Question: I am trying to use flexslider on a magento page. the problem is that since I am using a third party theme, their comes a tag in the css
'''
.std ul {
list-style: disc outside none;
padding-left: 1.5em;
}
'''
how can I over ride this in my css in magento ?
I tried to do this
'''
.flex-direction-nav .std ul{list-style:none;}
'''
but no change.

see the 2 dots coming in the red box. I want to remove them.
I dont want to remove the '.std ul' tag from the main css cause it will mess up something else for fixing this. What should I do ?
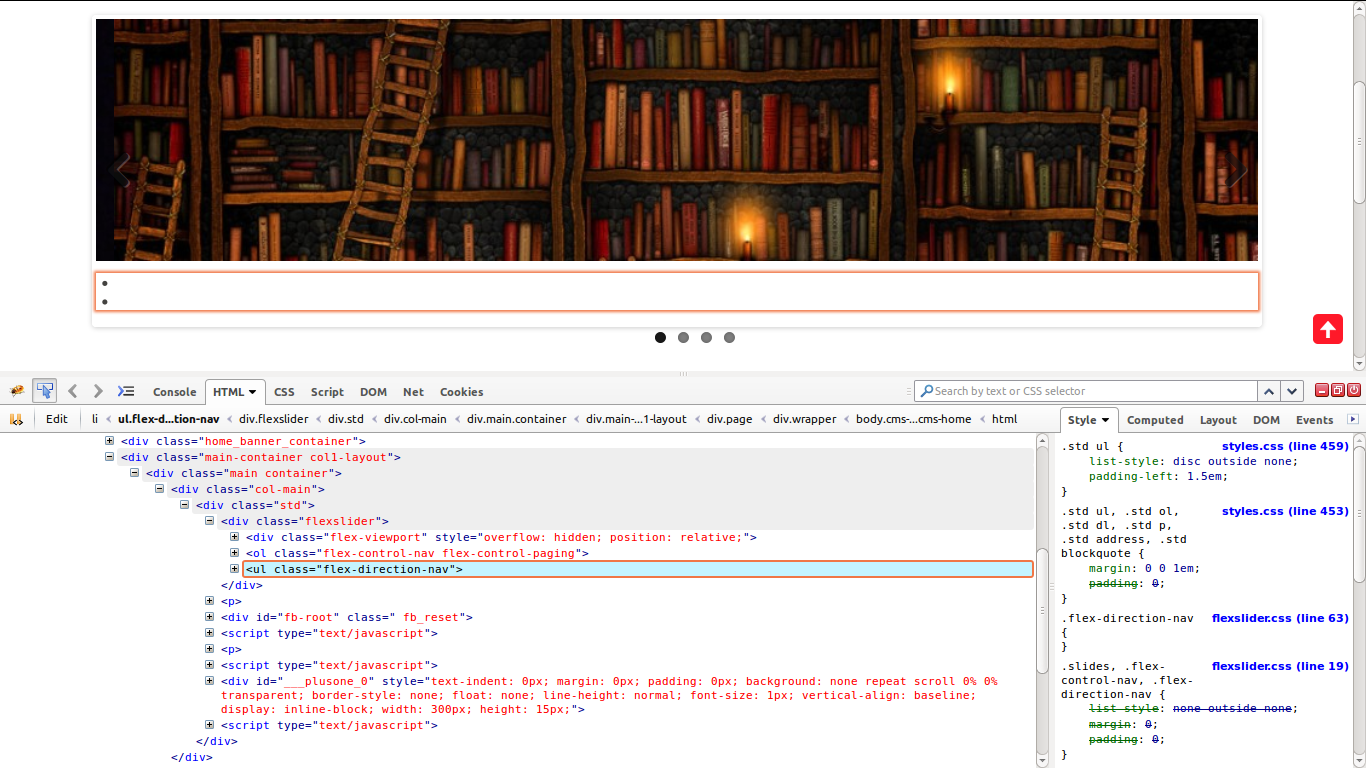
Answer: Please try this code :
'''
.flex-direction-nav {list-style:none !important;}
'''